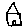
Label: house